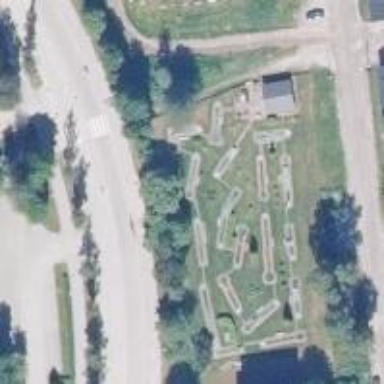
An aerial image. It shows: Miniature golf leisure land.